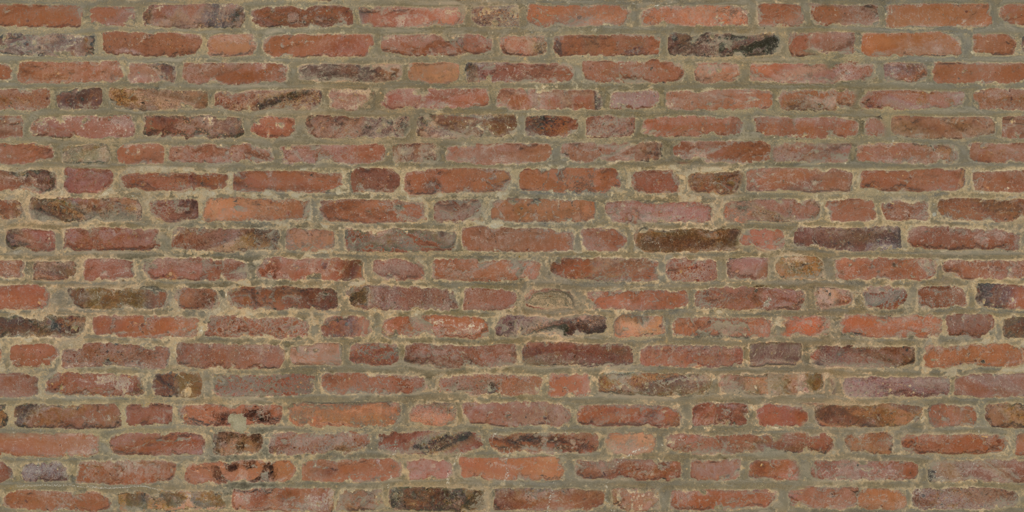
Texture map type: Color